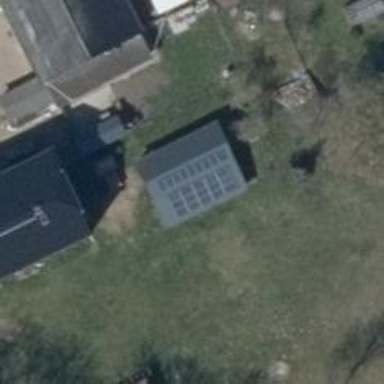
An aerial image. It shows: Solar-powered generator using photovoltaic technology. This small installation generates electricity through solar photovoltaic panels.